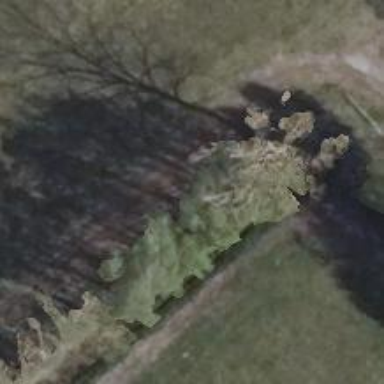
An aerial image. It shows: Row of deciduous broadleaved trees.